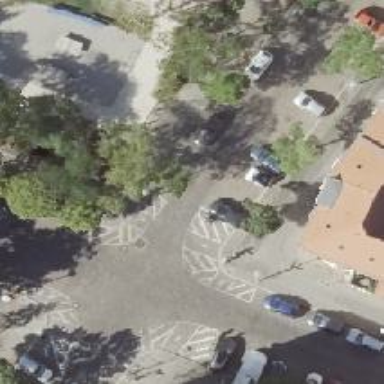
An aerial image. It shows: Sidewalk along the footway.